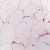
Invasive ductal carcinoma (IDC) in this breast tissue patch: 0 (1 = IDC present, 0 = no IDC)